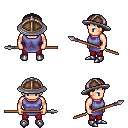
a pixel art fantasy rpg character, male body template, human, light skin, chain tabard jacket, red pants, raven plain hairstyle, chain helm, metal boots, spear, four views (front, back, left, right), 2x2 character sprite sheet, small pixel art, hard edges, no anti-aliasing